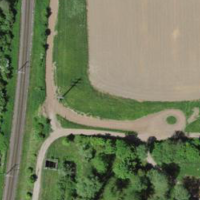
EUNIS habitat code: 52
Species observed at this site:
Maniola jurtina